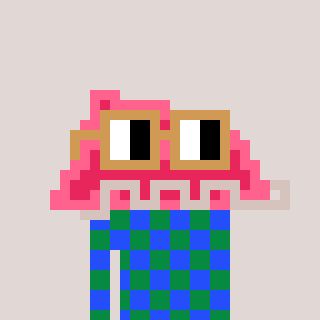
a pixel art character with square brown glasses, a retainer-shaped head and a green-colored body on a warm background